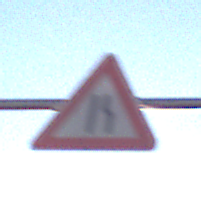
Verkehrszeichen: EinseitigVerengteFahrbahnRechts
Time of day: MorningAfternoon
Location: Outdoor (Nature)
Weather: Clear
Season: NotSpecified
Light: Natural